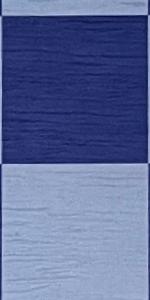
Label: Empty